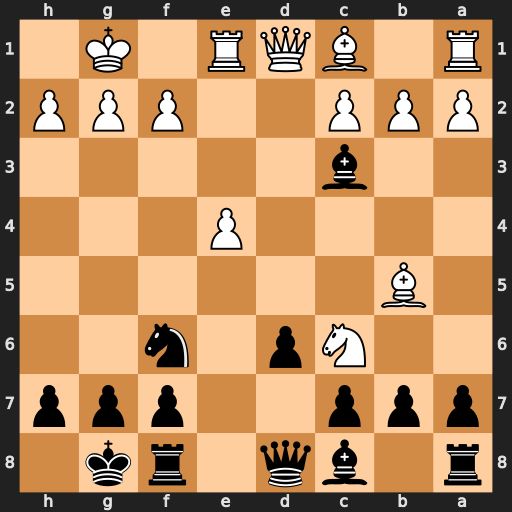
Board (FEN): r1bq1rk1/ppp2ppp/2Np1n2/1B6/4P3/2b5/PPP2PPP/R1BQR1K1
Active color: b
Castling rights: -
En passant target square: -
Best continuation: bxc6 bxc3 cxb5